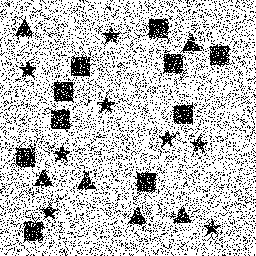
Squares: 10
Triangles: 6
Stars: 8
Total shapes: 24